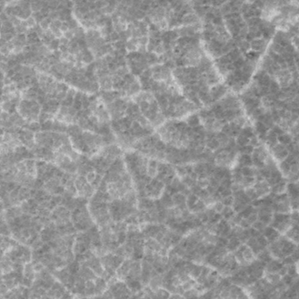
Label: frost